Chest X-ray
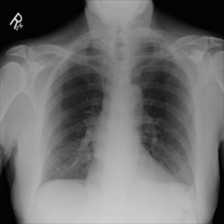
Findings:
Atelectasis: negative
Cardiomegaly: negative
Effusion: negative
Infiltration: negative
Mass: negative
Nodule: negative
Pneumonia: negative
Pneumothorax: negative
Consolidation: negative
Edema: negative
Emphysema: negative
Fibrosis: negative
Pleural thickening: negative
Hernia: negative